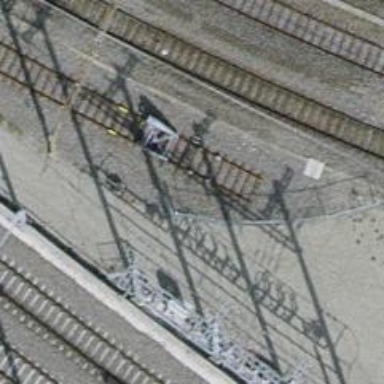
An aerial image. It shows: Railway buffer stop.